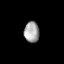
Tissue: lung
Cell type: Fibroblasts
Senescence score: 0.5402
Nuclear area (px): 313
Mean DAPI intensity: 161.176